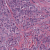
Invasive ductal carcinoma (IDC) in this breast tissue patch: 1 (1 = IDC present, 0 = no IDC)